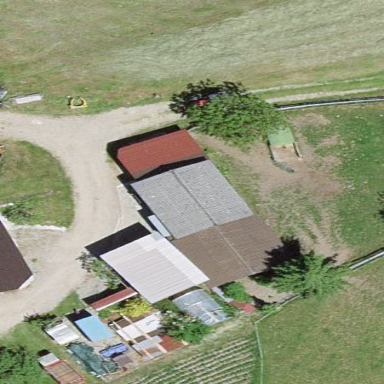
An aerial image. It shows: Rural barn.